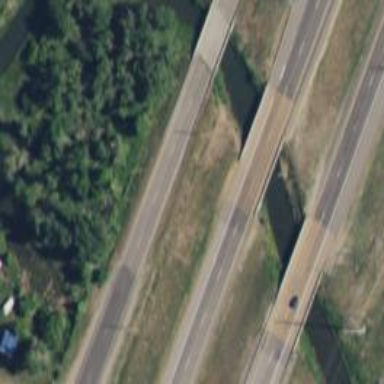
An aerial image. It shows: Motorway bridge.